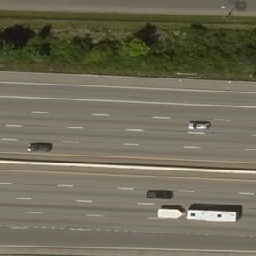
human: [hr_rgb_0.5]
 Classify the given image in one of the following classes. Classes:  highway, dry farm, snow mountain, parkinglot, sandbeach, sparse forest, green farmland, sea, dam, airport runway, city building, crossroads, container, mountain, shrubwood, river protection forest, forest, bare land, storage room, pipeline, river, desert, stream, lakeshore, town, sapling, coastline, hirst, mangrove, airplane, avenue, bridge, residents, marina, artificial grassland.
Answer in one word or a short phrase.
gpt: highway